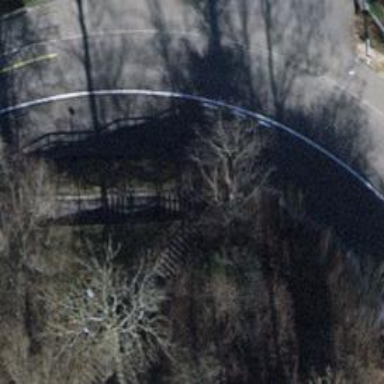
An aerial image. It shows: Road with steps.